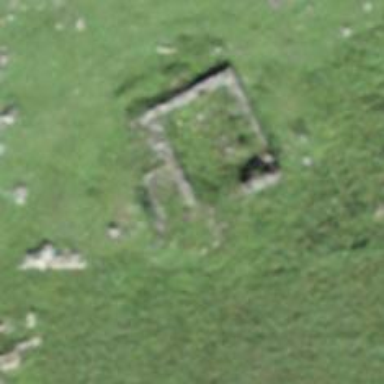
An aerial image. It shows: Building in ruins.